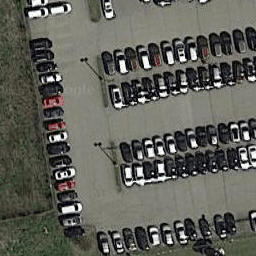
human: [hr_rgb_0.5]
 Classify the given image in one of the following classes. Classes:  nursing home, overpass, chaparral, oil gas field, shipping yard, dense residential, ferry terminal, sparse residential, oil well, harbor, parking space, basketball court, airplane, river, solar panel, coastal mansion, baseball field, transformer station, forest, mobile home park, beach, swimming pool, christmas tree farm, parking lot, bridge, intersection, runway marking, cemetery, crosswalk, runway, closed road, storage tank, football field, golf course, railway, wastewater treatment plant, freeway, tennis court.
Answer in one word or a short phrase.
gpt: parking lot